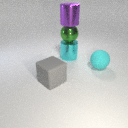
large cyan rubber sphere to the right of large cyan metal cylinder